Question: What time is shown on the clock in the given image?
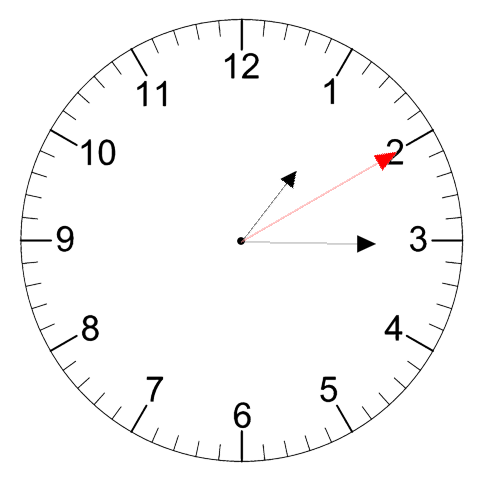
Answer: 01:15:10